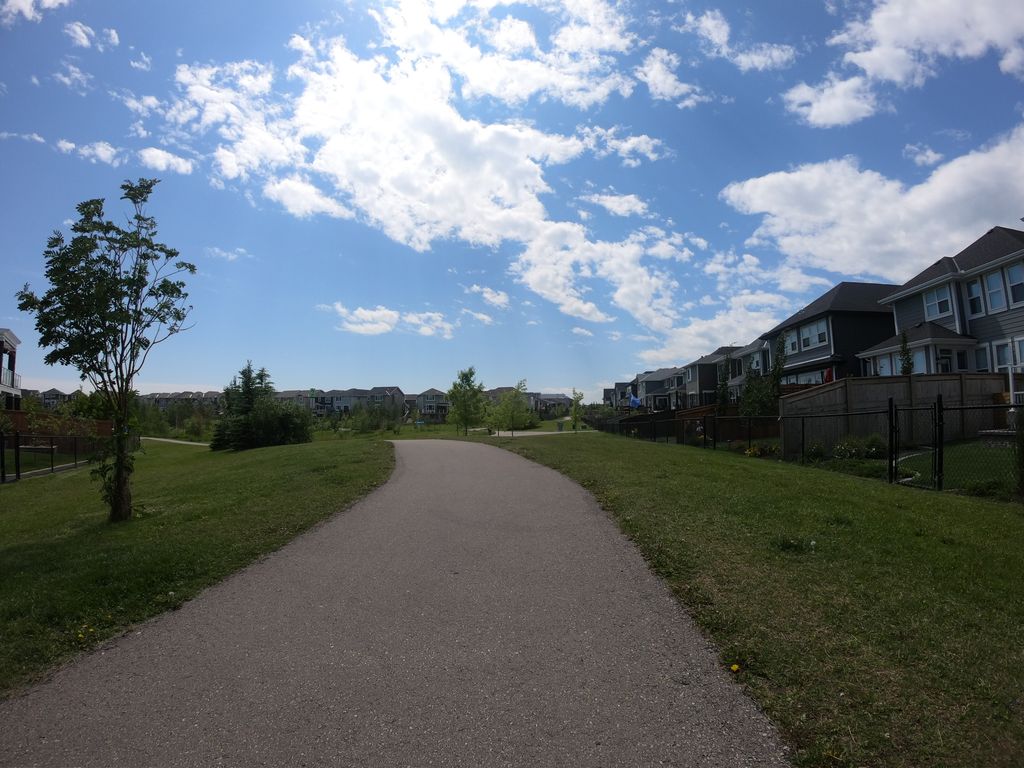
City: calgary